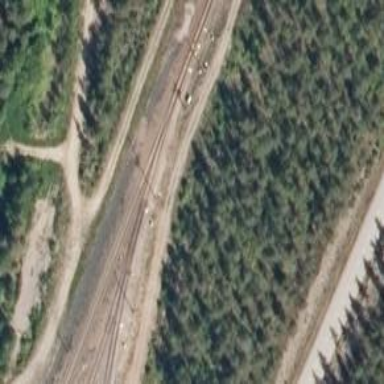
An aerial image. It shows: Wedge used for railway derailment.